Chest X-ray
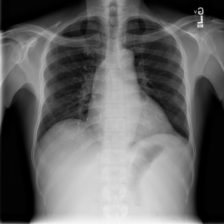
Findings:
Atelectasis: negative
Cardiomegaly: negative
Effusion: negative
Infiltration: negative
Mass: negative
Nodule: negative
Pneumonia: negative
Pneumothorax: negative
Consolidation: positive
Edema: negative
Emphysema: negative
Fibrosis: negative
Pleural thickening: negative
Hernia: negative